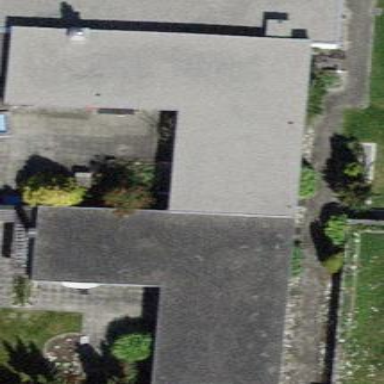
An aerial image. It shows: Terrace building.